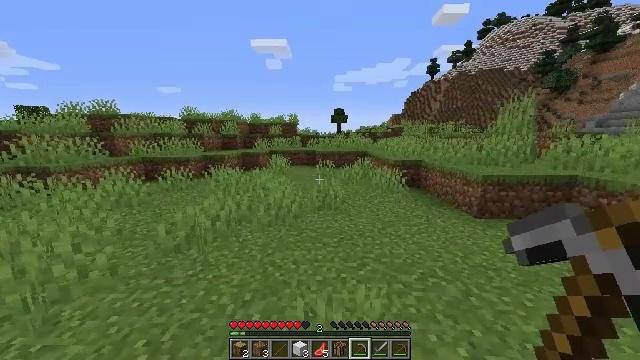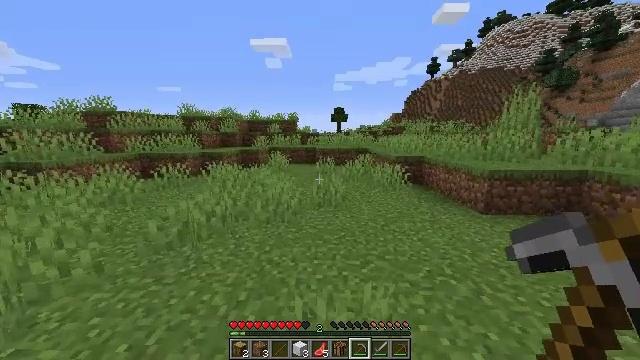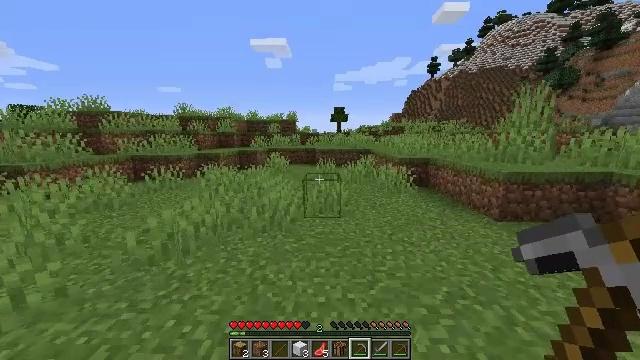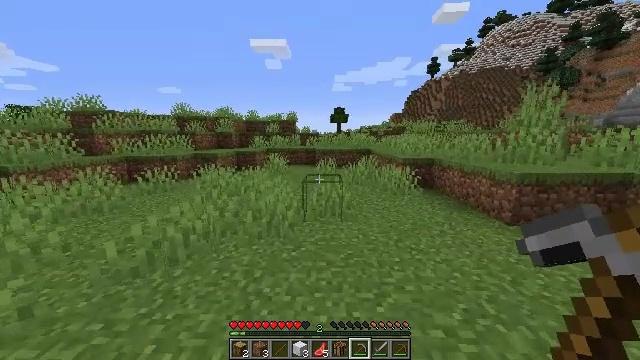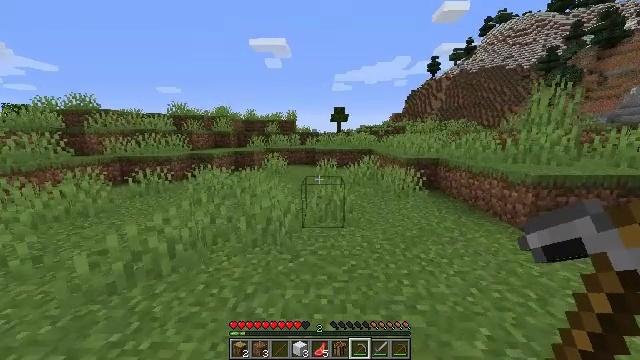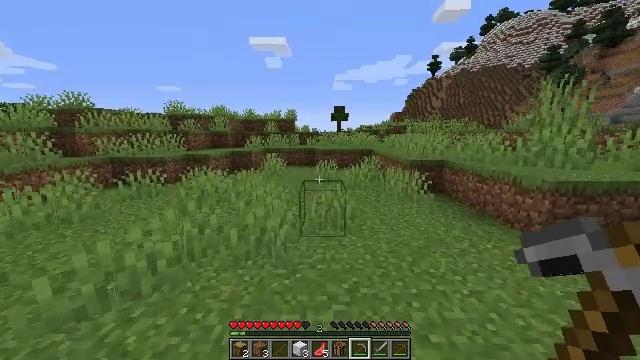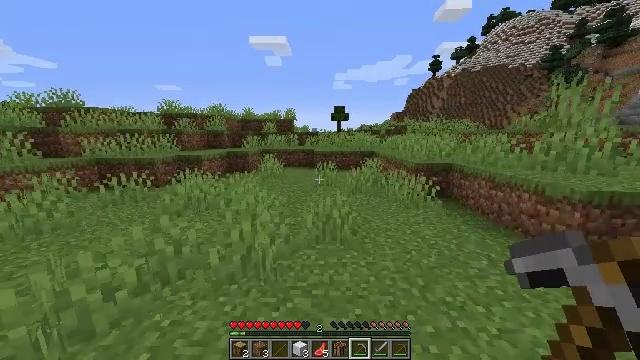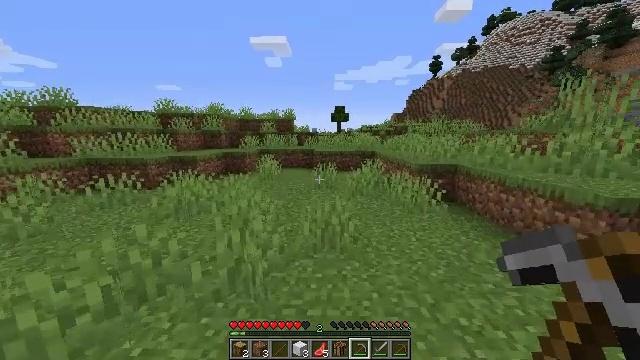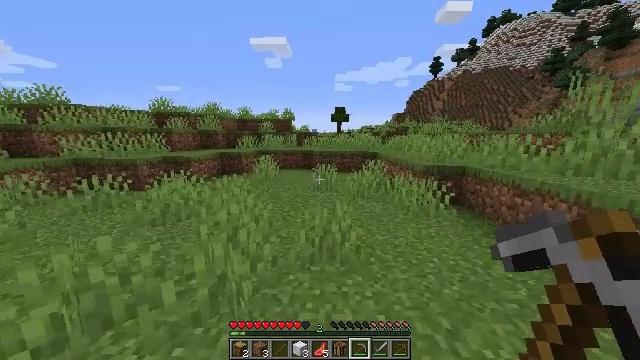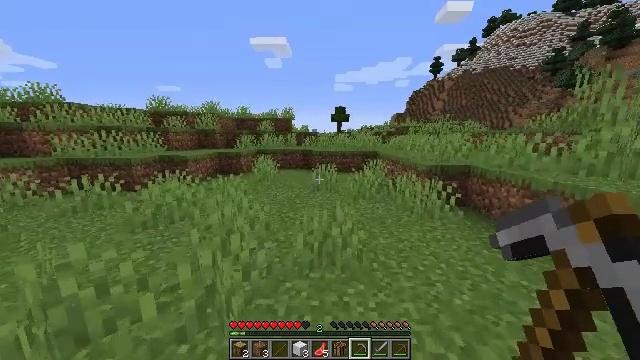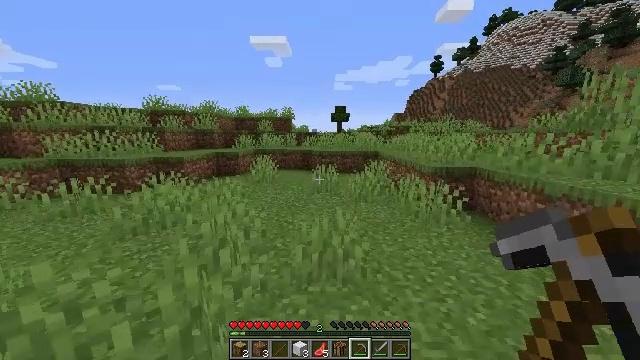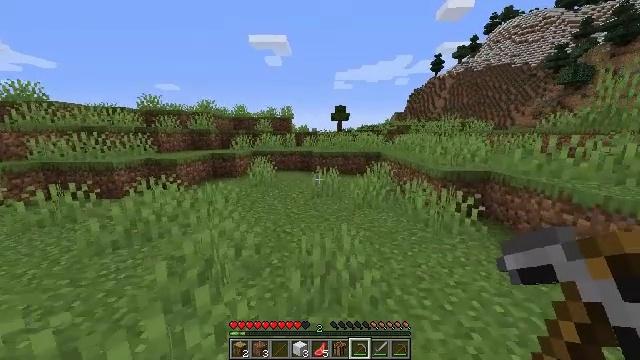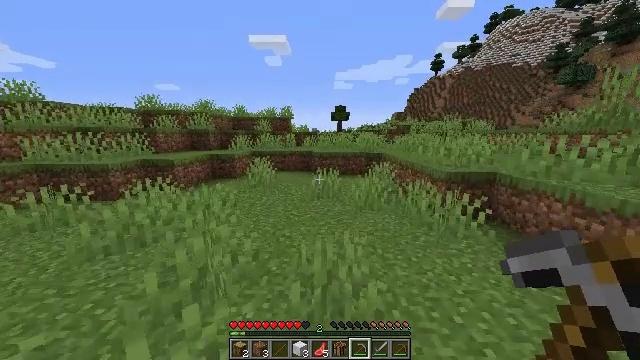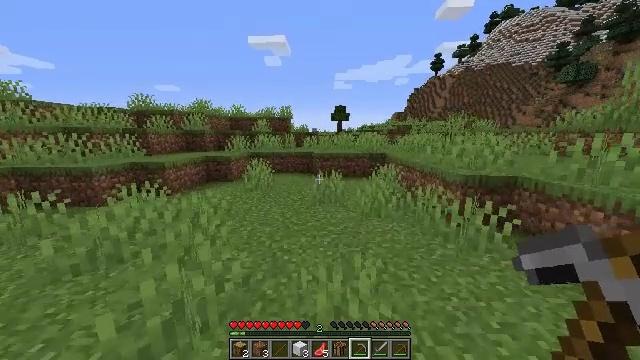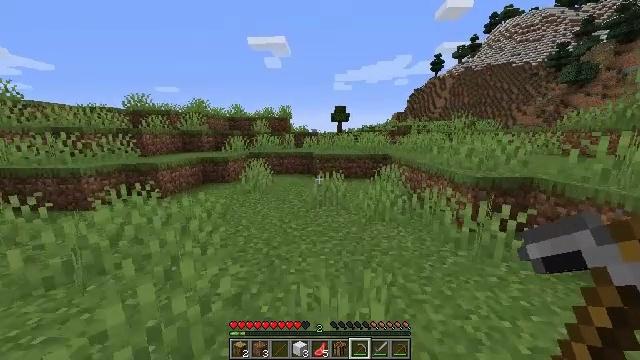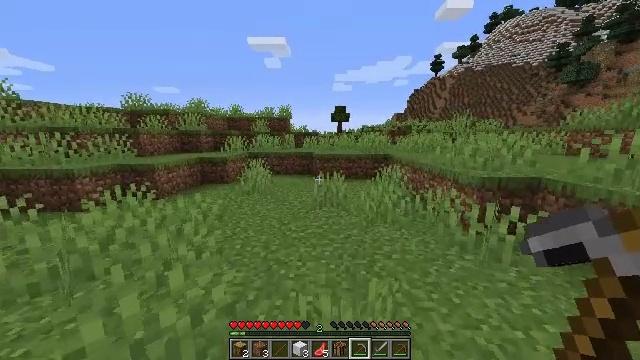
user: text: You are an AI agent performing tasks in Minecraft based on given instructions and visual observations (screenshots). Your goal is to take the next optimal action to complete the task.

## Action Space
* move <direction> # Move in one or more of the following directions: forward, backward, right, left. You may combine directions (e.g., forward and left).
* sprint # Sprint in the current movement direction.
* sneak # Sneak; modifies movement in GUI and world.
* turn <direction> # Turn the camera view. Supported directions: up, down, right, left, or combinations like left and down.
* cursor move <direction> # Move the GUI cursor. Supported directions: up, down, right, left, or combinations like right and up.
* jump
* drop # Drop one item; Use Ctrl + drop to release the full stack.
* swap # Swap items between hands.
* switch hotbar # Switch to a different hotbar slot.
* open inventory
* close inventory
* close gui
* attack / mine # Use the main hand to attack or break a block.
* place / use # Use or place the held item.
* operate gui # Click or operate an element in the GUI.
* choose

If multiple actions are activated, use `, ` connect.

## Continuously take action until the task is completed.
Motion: motion action
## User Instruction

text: Remove the tall grass to clear the area.
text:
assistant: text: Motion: move forward
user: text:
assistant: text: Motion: move forward
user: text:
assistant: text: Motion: move forward
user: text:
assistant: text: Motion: move forward
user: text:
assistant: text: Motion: move forward
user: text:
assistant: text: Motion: move forward
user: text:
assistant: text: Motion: move forward
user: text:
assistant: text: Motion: move forward
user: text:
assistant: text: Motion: move forward
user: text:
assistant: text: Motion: move forward
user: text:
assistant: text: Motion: move forward
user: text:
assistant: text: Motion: move forward
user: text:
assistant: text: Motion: move forward
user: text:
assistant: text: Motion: move forward
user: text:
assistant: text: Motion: move forward
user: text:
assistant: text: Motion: move forward
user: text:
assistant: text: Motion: move forward
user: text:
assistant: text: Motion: move forward
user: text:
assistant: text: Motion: move forward
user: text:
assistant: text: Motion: move forward
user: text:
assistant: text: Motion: move forward
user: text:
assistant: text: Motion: move forward
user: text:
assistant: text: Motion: move forward
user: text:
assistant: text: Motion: move forward
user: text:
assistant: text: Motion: move forward
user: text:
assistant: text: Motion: move forward
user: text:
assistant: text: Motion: move forward
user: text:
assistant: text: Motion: move forward
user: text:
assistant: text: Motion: move forward
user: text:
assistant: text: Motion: move forward